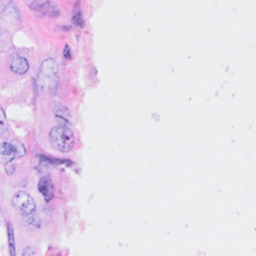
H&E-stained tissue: Breast